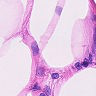
Metastatic tissue present: no